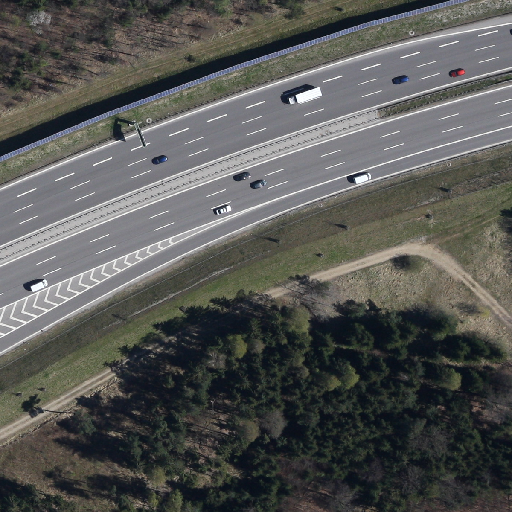
Referring expression: truck driving on the road